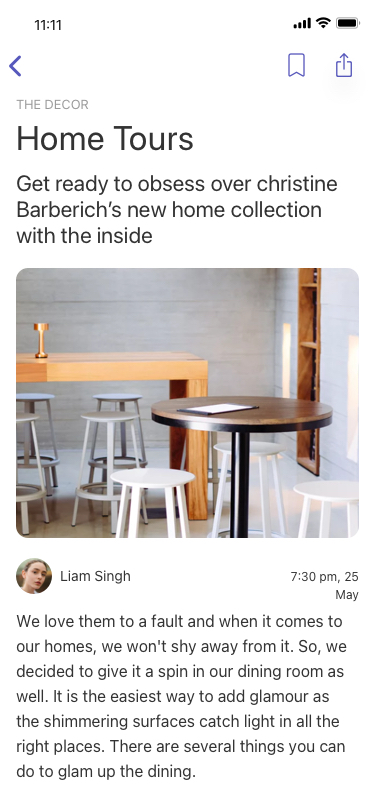
Text in this UI design:
7:30 pm, 25 May
Liam Singh
We love them to a fault and when it comes to our homes, we won't shy away from it. So, we decided to give it a spin in our dining room as well. It is the easiest way to add glamour as the shimmering surfaces catch light in all the right places. There are several things you can do to glam up the dining.
THE DECOR
Home Tours
Get ready to obsess over christine Barberich’s new home collection with the inside
11:11